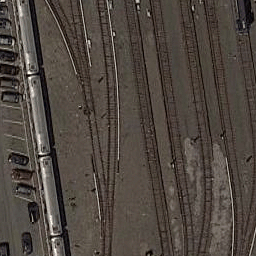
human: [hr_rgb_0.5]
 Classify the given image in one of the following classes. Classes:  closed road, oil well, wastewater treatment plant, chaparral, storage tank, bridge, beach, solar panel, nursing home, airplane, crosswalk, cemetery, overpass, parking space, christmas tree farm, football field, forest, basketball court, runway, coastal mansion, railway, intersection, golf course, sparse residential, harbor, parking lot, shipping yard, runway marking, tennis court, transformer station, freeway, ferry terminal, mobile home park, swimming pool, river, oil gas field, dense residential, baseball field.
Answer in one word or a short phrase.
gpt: railway